Question: I'm quite new to Python and I'm trying to get the following done:
1. Pull RSS feed from Yahoo Finance News API ->YDN
2. Put the Title, Link,PubDate into a Database table
3. Store only unique Titles and the latest PubDate
1 and 2 I got through no problem but when I try to do 3, I ran into some trouble.
The following is how the table looks like:

As you can see, I have duplicated Titles with different PubDate. What I've been trying to do is to follow the steps ilustrated from Microsoft Kb -> <URL>.
I was able to get through steps 1 - 3 which does:
1. Selecting all Titles with counts > 1 into a table called holdkey
2. Selecting all distinct records with Titles equal to Titles in the holdkey table
my code is slightly different from what was shown in the MSFT link:
'''
import sqlite3
cur = db.cursor()
cur.execute('''create table holdkey as
select Title,count(*)
from bar group by Title
having count(*)>1''')
cur.execute('''create table holdup as
select distinct bar.*
from bar, holdkey
where bar.Title = holdkey.Title''')
'''
What I need help on is that in my holdup table (as seen in the screenshot), I still get duplicate Titles because the pubDate is different and that it is known as distinct by SQLite. Is there a way to delete the duplicates based on the PubDate?
I would ideally just keep the latest one, but getting rid of the duplicate is more important.
Let me know if more clarification is required. Thanks
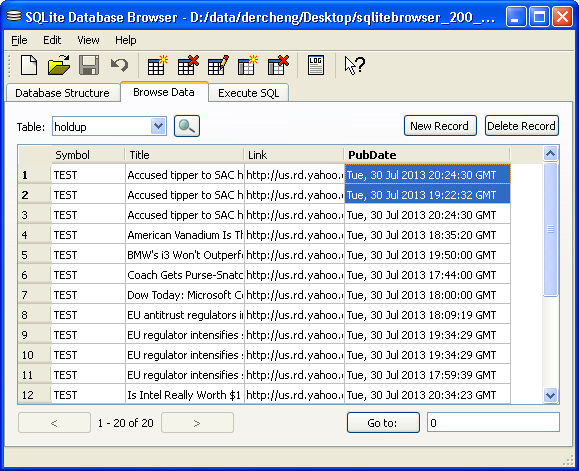
Answer: Try
'''
SELECT b.symbol, b.title, b.link, b.pubdate
FROM bar b JOIN
(
SELECT title, MAX(pubdate) pubdate
FROM bar
GROUP BY title
) q ON b.title = q.title
AND b.pubdate = q.pubdate
'''
Here is <URL> demo